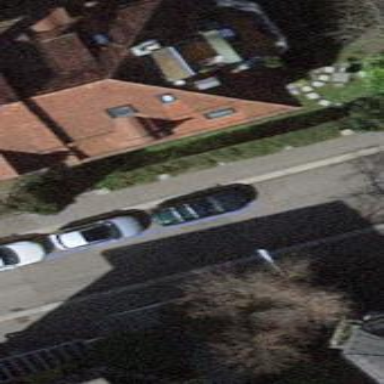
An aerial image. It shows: Building with hipped roof shape.